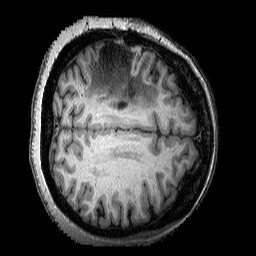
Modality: T1w
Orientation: axial
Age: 44
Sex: female
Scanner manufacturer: siemens
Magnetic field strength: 3 T
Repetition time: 2.25 s
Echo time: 0.00452 s